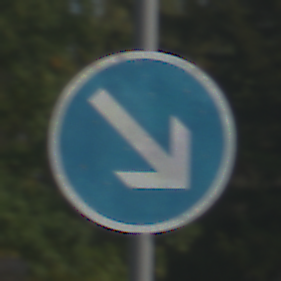
Verkehrszeichen: VorgeschriebeneVorbeifahrtRechts
Umgebung: Outdoor, Suburban
Tageszeit: MorningAfternoon
Wetter: PartlyCloudy
Licht: Natural
Jahreszeit: NotSpecified
Kontrast: HighContrast